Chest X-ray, PA view. Patient: 35 years old, sex M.
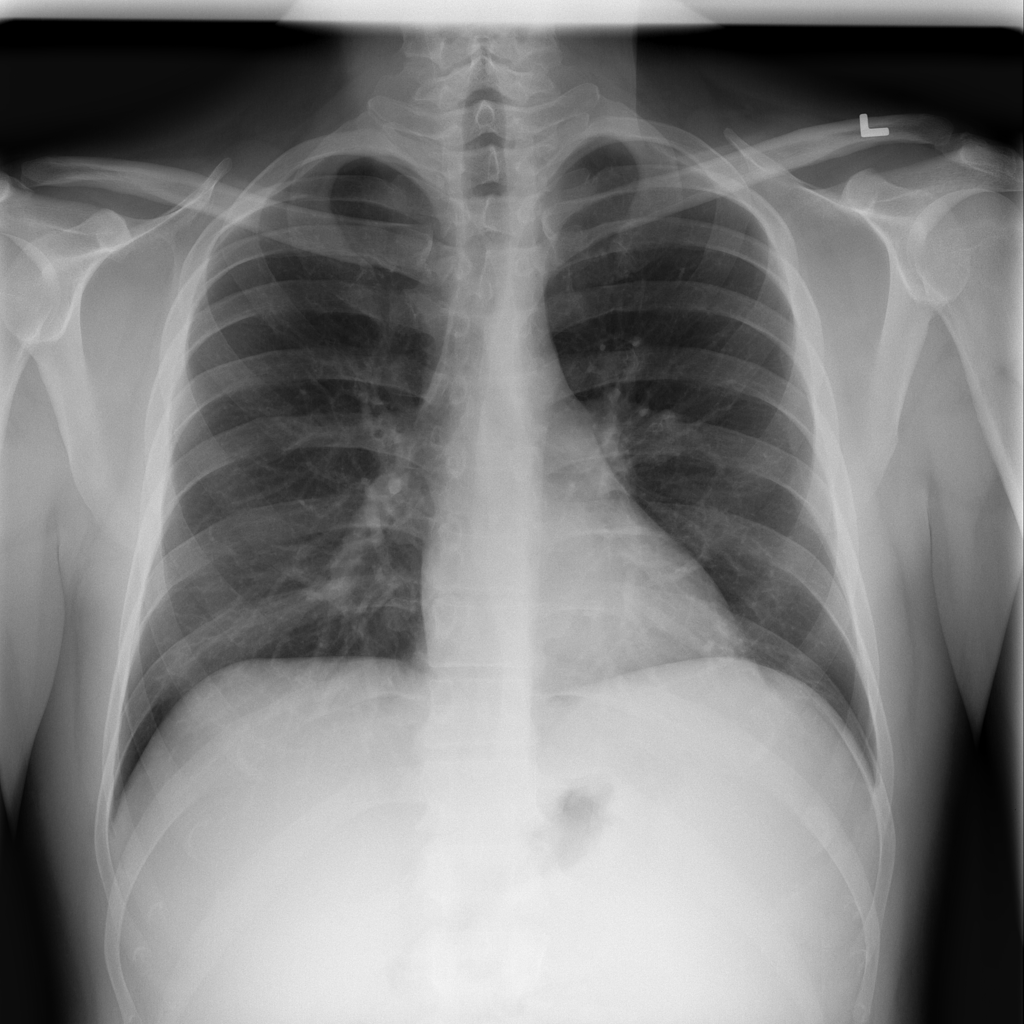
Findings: No Finding